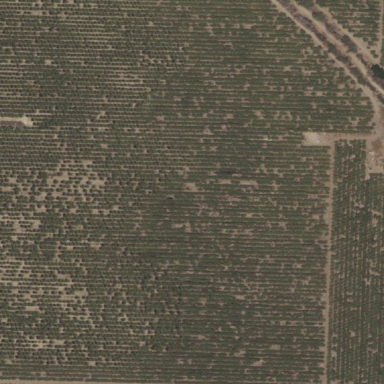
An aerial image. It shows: Orchard.